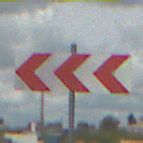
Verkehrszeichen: RichtungstafelnInKurvenGrossRechts
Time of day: Midday
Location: Outdoor (Suburban)
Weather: PartlyCloudy
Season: Summer
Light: Natural